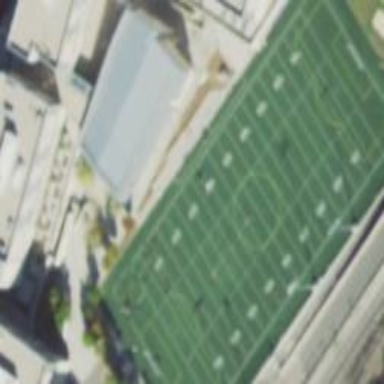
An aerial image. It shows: Artificial turf pitch suitable for American football and soccer activities.